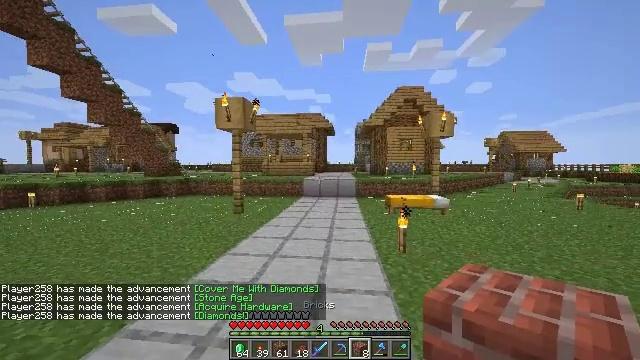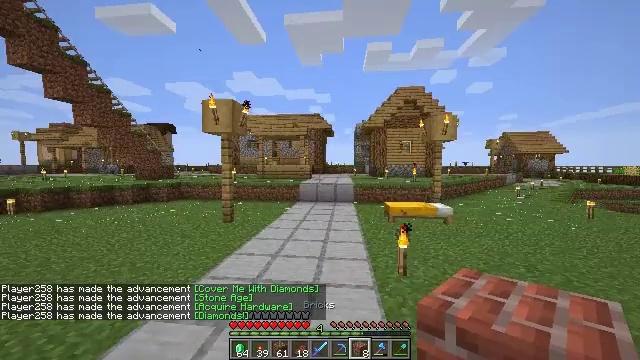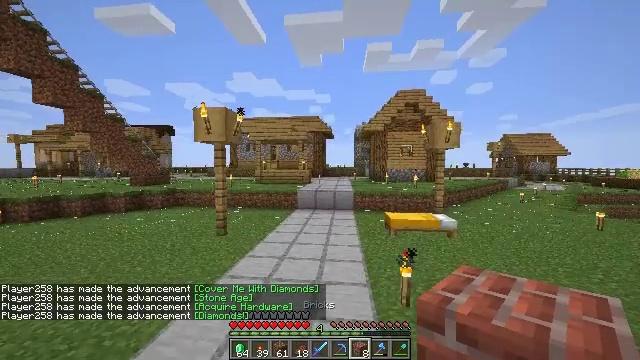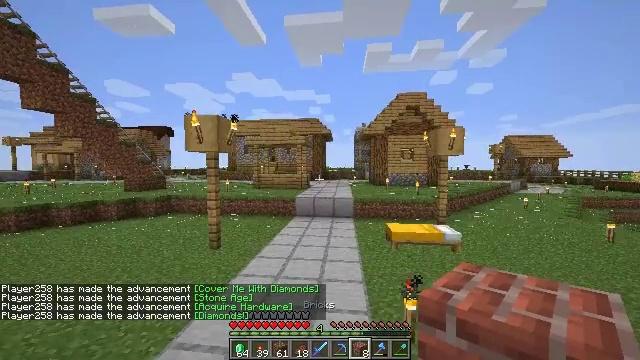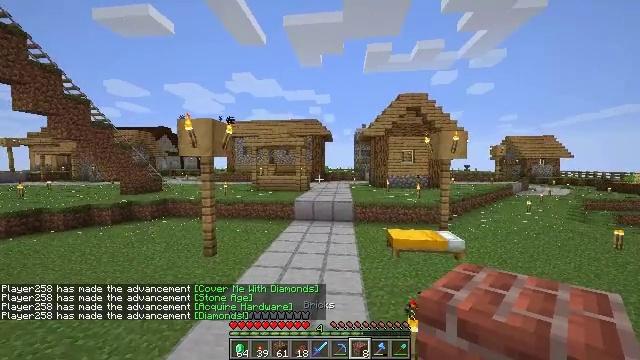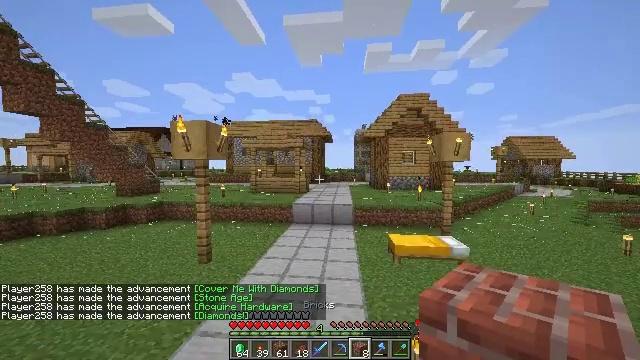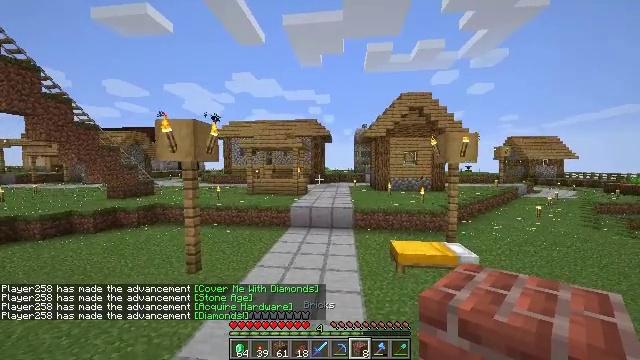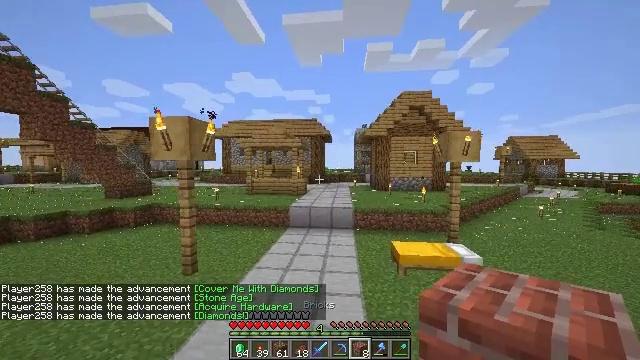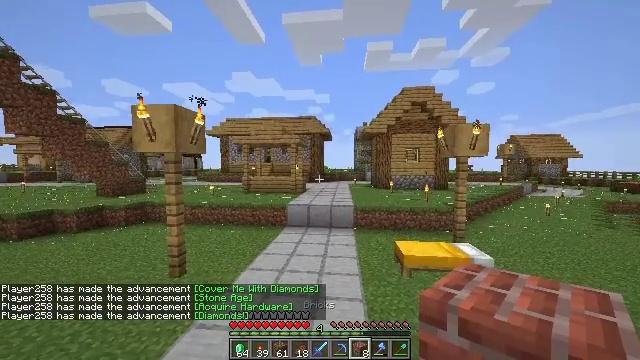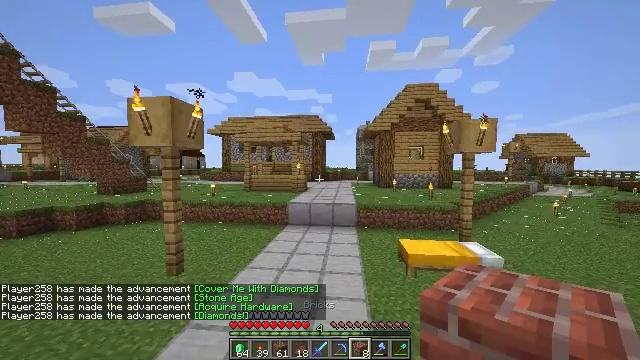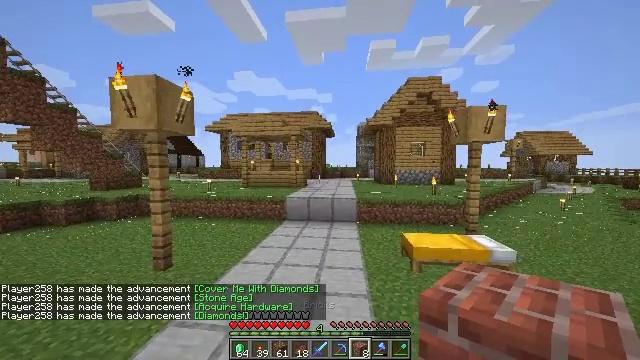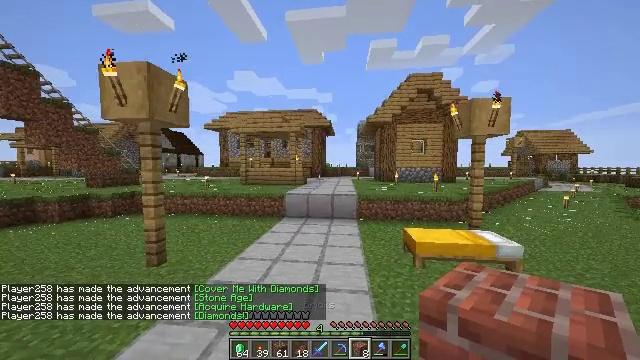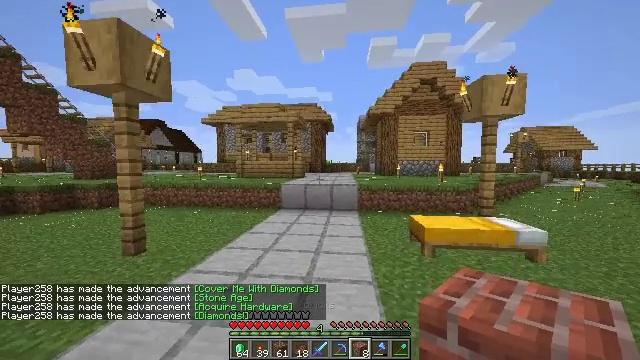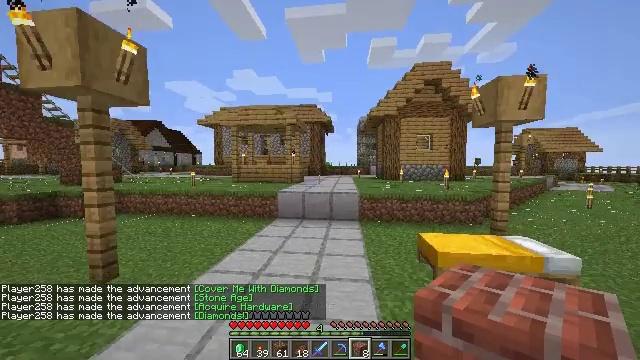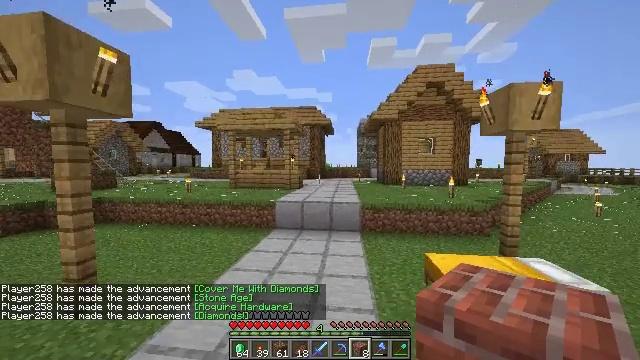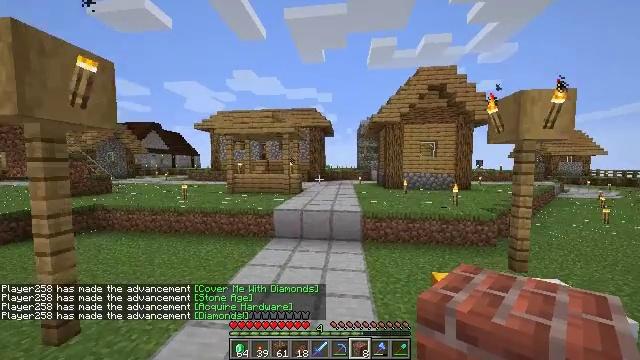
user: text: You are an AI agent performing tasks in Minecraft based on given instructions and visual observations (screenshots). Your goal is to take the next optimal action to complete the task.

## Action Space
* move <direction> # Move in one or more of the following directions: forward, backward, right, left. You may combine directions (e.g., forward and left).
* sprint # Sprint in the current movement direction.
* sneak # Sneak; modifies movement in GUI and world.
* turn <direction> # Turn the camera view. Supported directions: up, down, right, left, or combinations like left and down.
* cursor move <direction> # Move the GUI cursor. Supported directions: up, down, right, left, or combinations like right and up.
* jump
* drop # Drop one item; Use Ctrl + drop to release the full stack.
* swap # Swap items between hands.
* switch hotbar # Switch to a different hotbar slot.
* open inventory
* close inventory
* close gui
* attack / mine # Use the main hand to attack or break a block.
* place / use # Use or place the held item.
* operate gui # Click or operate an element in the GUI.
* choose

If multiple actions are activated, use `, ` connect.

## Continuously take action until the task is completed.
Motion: motion action
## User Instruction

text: craft item air
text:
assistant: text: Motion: move forward, jump
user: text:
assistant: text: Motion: move forward, jump
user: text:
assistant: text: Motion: move forward, jump
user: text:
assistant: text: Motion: move forward, jump
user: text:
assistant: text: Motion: move forward, jump
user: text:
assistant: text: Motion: move forward, jump
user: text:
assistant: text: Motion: move forward, jump
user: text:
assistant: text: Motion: move forward, jump
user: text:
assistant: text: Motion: move forward, jump
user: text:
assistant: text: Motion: move forward, jump
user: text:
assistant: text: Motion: move forward, sprint, jump
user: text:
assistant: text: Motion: move forward, sprint, jump
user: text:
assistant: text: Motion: move forward, sprint, jump
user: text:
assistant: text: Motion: move forward, sprint, jump
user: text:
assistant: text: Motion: move forward, jump
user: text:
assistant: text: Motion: move forward, turn right, jump
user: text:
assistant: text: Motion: move forward, turn right, jump
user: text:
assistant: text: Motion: move forward, turn right, jump
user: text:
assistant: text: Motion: move forward, turn right, jump
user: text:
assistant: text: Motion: move forward, turn right, jump
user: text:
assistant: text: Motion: move forward, turn right, jump
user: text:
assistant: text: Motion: move forward, jump
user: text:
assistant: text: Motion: move forward, jump
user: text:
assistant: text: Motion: move forward, jump
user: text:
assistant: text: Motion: move forward, jump
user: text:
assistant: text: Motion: move forward, sprint, jump
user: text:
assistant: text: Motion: move forward, sprint, jump
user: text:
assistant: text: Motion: move forward, sprint, jump
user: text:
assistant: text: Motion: move forward, sprint, turn left, jump
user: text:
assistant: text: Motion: move forward, turn left, jump